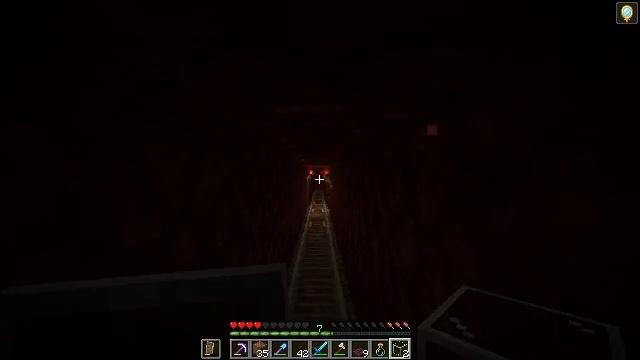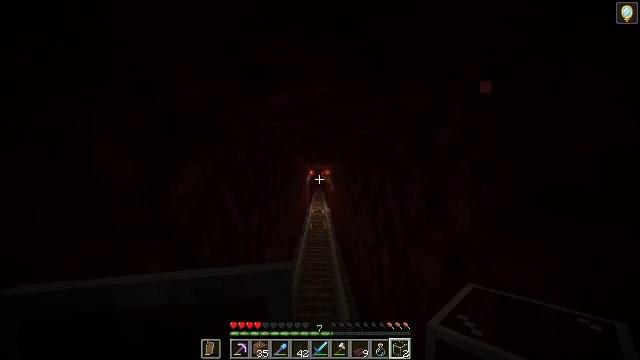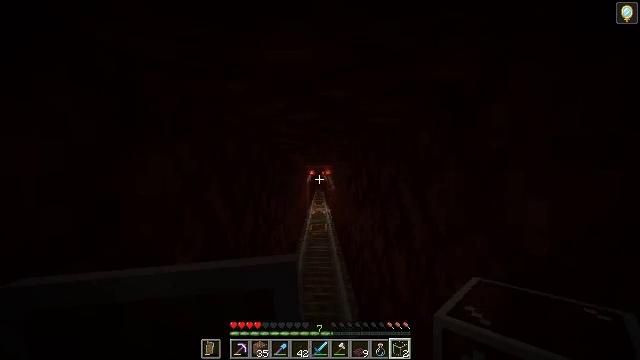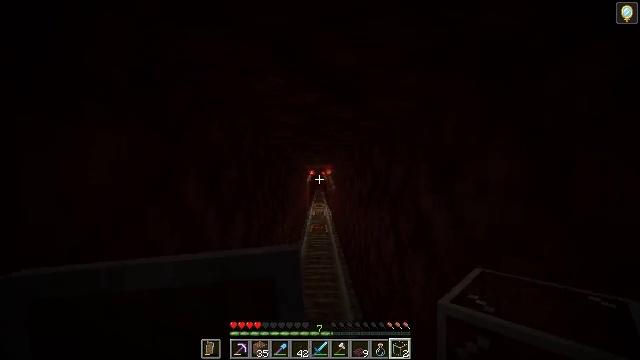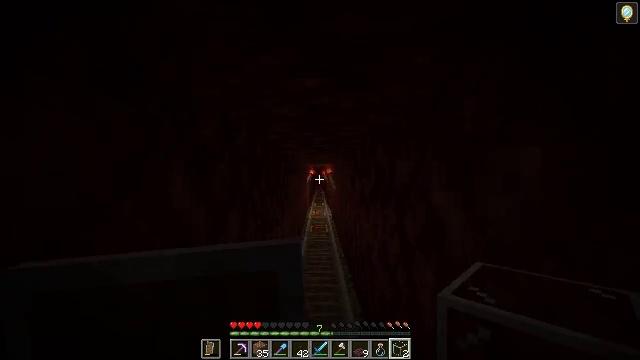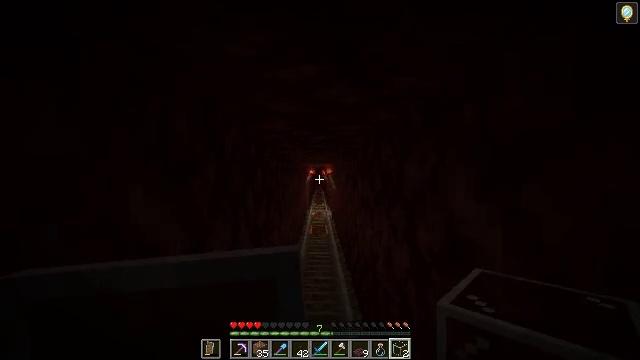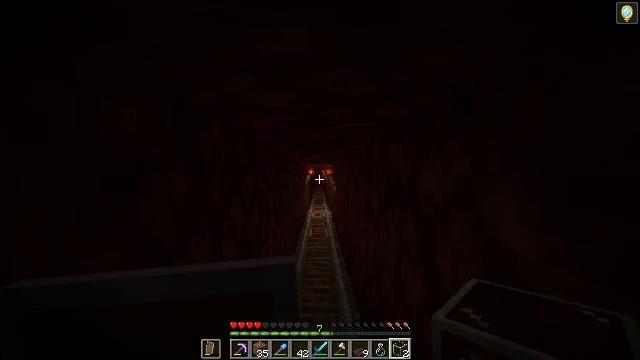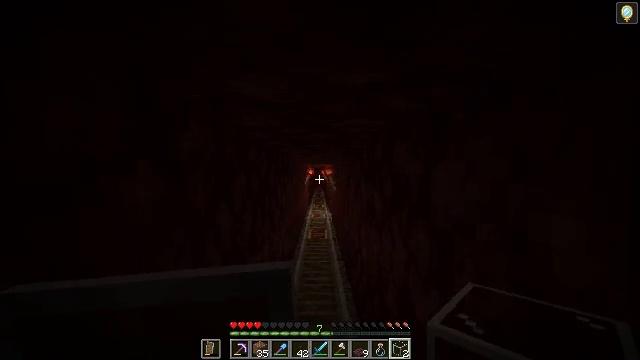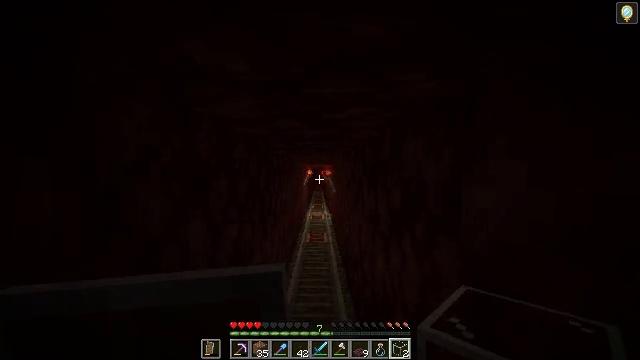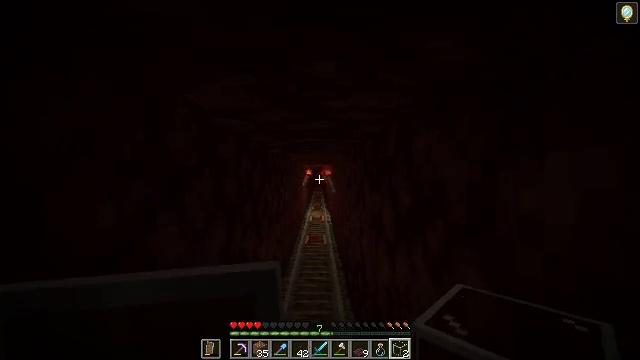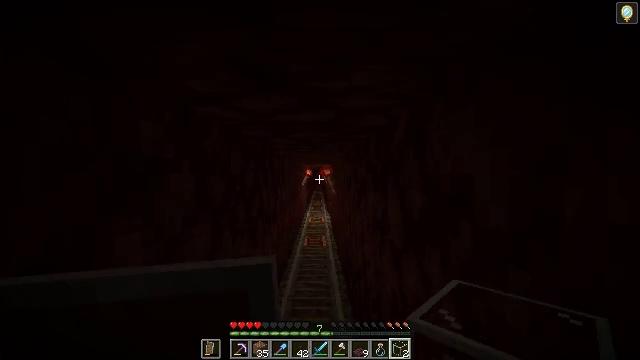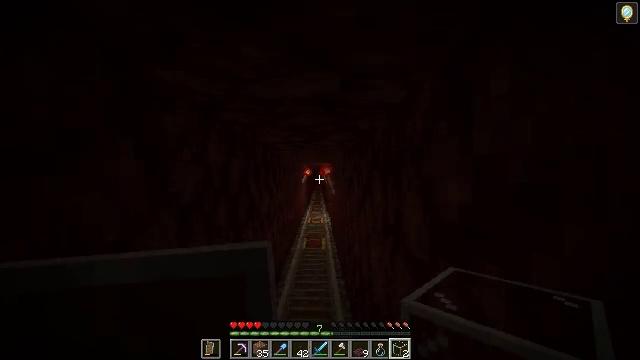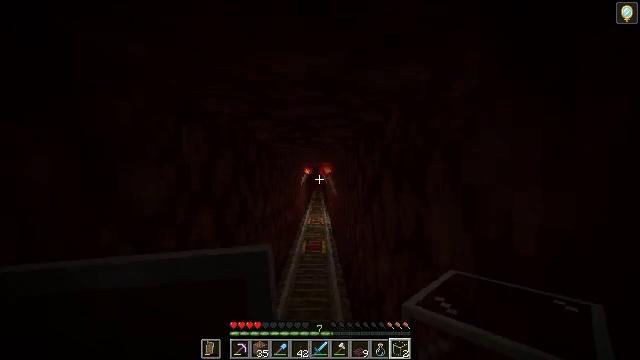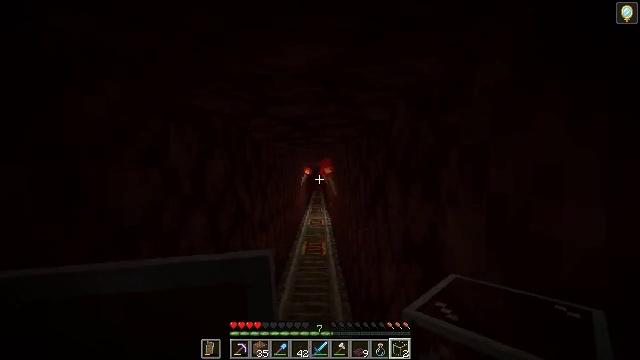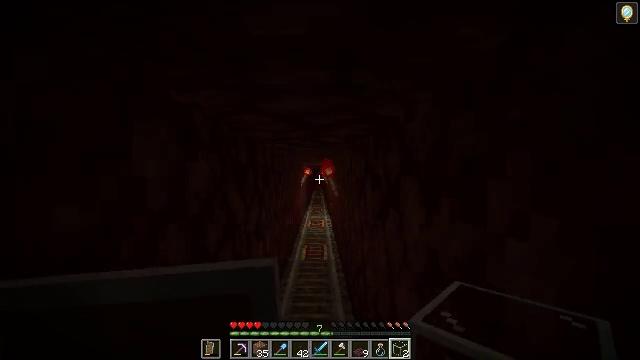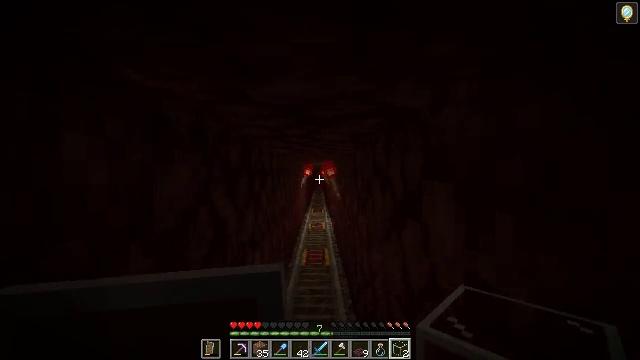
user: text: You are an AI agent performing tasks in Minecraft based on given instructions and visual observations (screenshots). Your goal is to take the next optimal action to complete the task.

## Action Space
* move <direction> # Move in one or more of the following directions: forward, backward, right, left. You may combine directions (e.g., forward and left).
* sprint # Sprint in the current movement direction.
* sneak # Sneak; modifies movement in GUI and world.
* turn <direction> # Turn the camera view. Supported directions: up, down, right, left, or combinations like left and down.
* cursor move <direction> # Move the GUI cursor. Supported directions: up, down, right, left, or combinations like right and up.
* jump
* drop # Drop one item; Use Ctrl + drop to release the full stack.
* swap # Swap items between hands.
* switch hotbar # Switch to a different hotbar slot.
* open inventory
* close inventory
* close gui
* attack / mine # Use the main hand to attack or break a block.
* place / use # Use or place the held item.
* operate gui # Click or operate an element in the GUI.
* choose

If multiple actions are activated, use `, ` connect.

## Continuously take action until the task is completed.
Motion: motion action
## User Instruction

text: Drop a glass block.
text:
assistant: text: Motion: move forward
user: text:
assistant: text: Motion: move forward
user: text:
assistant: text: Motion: move forward
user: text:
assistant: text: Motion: move forward
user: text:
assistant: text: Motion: move forward
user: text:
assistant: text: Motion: move forward
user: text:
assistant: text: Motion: move forward
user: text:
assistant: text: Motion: move forward
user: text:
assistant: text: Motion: move forward
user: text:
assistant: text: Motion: move forward
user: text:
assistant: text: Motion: move forward
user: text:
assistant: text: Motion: move forward
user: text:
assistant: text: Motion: move forward
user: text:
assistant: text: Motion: move forward
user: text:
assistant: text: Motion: move forward
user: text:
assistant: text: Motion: move forward
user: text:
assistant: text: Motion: move forward
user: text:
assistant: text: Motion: move forward
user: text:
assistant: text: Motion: move forward
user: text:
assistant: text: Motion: move forward
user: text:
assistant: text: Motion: move forward
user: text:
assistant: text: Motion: move forward
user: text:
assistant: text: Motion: move forward
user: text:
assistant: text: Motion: move forward
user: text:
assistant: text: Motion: move forward
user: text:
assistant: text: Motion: move forward
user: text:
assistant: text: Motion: move forward
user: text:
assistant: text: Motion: move forward
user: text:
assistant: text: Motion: move forward
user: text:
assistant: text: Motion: move forward